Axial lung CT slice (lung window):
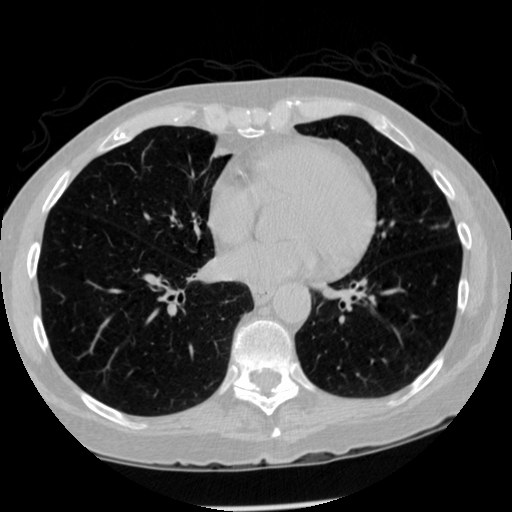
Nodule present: no